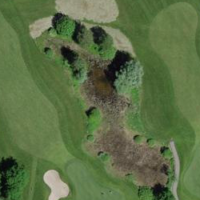
EUNIS habitat code: 53
Species observed at this site:
Sagittaria latifolia